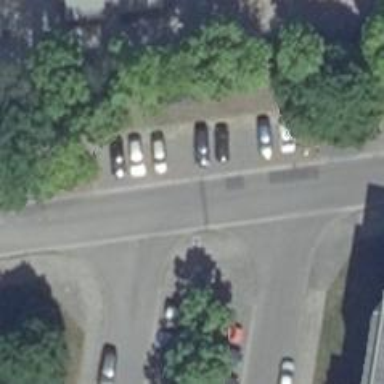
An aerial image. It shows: Residential road with asphalt surface and diagonal parking lane on the left.